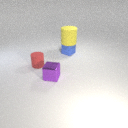
small blue rubber cube behind small purple metal cube